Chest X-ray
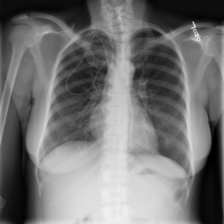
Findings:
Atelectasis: negative
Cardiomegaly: negative
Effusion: negative
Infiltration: negative
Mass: negative
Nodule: positive
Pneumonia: negative
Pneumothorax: negative
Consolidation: negative
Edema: negative
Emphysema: negative
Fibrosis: negative
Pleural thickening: negative
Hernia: negative